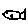
Label: fish